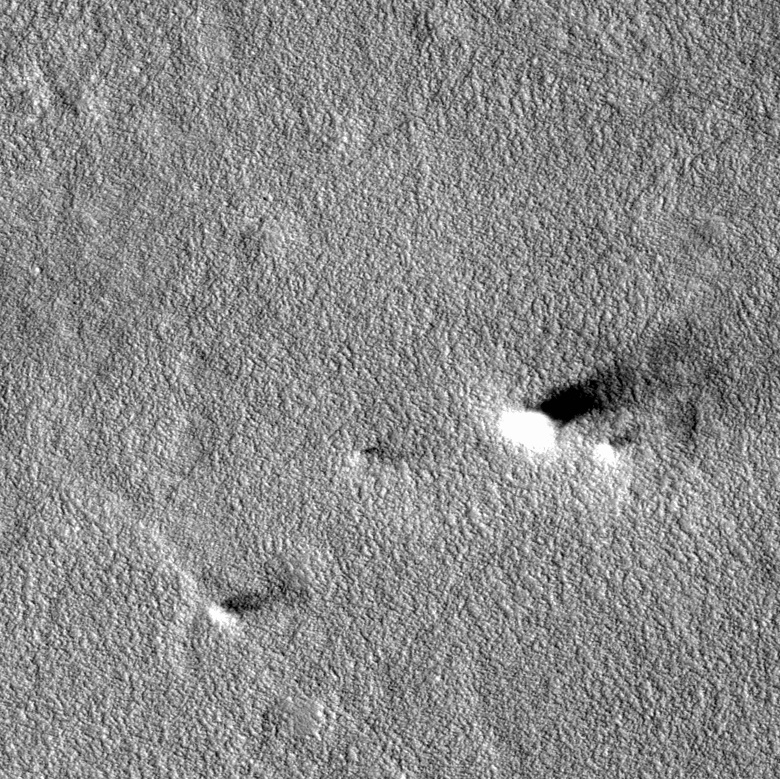
Label: dustdevil, dustdevil, dustdevil, dustdevil